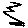
Label: zigzag